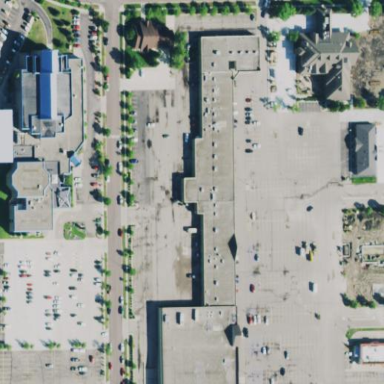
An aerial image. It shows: Retail building.